Question: I am going out of my mind trying to get this to work and here it is, I have 3 tables. I think it's much better to show you the tables are "tblhosting", "tblhostingconfigoptions" and "tblcustomfieldsvalues" It can be seen here in the SQLFiddle setup: <URL>
What I am trying to accomplish is making it in one line, see picture:

Below is my SQL query:
'''
SELECT DISTINCT
t1.domainstatus,
t1.server,
t1.dedicatedip,
t1.packageid,
t1.regdate,
t1.nextduedate,
t2.value,
t2.fieldid,
t3.configid,
t3.qty
FROM tblhosting t1
INNER JOIN tblcustomfieldsvalues t2
ON t2.relid = t1.id
INNER JOIN tblhostingconfigoptions t3
ON t3.relid = t1.id
WHERE t3.configid IN (126,127,128) AND t2.fieldid IN
(83,84,85,86,87,88,90,91,92,93,208) ORDER by t1.id -- I use to have GROUP by t1.id and get 1 line for the 126 but then 127 128 will not be produced.
'''
I'll isolate the '<td>' to just the problem, it's all inside this PHP code:
'''
$sql = mysql_query($queryText);
while($row = mysql_fetch_array($sql)) {
$qty = $row['qty'];
$configid = $row['configid'];
echo '<td id="sid">' . $row['value'] . '</td>';
echo '<td id="smip">' . $dedicatedIP . '</td>';
echo '<td id="10g">'; if ($configid == 126) { echo '4' } echo'</td>'; // the qty matching 126 should display there
echo '<td id="40g">'; if ($configid == 127) { echo '0'} echo'</td>'; // the qty matching 127 should display there
echo '<td id="100g">'; if ($configid == 128) { echo '0' } echo'</td>'; // the qty matching 128 should display there
'''
.... The idea above is to make the '$configid' match 126 or 127 or 128, and output into the field the row 'qty' accordingly which is 4 0 0 and not output 3 times the "ded13526" and put 4 then next line 0 then next line 0.
Hope it comes off with enough explanation, I didn't want to post the entire code to confuse, it's obvious the 'IN' statement has 80 to 93 then 208 and this exact entry is only 93..
I just don't know what is wrong..
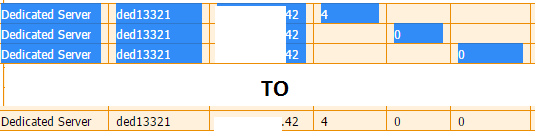
Answer: If I understand your problem correctly, here is how it can be solved:
'''
SELECT DISTINCT
t1.domainstatus,
t1.server,
t1.dedicatedip,
t1.packageid,
t1.regdate,
t1.nextduedate,
t2.value,
t2.fieldid,
(SELECT qty FROM tblhostingconfigoptions WHERE relid = t1.id AND configid = 126) AS qty126,
(SELECT qty FROM tblhostingconfigoptions WHERE relid = t1.id AND configid = 127) AS qty127,
(SELECT qty FROM tblhostingconfigoptions WHERE relid = t1.id AND configid = 128) AS qty128
FROM tblhosting t1
JOIN tblcustomfieldsvalues t2 ON t2.relid = t1.id
WHERE t2.fieldid IN (83,84,85,86,87,88,90,91,92,93,208)
'''
'''
while($row = mysql_fetch_array($sql)) {
...
echo '<td id="sid">' . $row['value'] . '</td>';
echo '<td id="smip">' . $row['dedicatedip'] . '</td>';
echo '<td id="10g">' . $row['qty126'] . '</td>';
echo '<td id="40g">' . $row['qty127'] . '</td>';
echo '<td id="100g">' . $row['qty128'] . '</td>';
...
'''